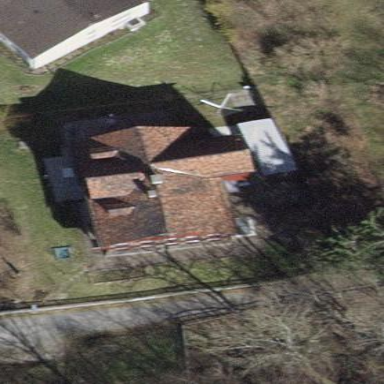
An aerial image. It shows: Red building with gabled roof.